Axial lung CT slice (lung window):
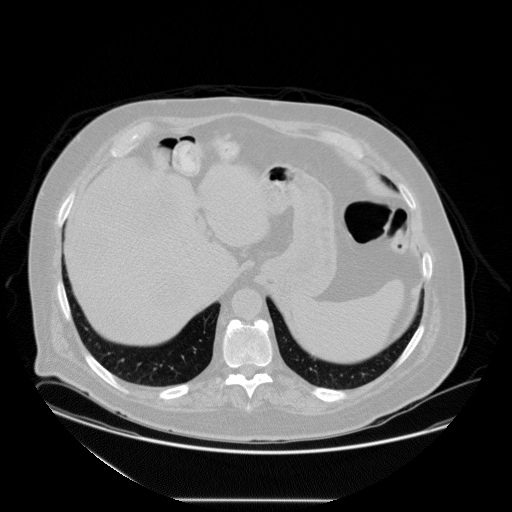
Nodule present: no